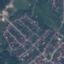
Land use / land cover: Residential